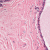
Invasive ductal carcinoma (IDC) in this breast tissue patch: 0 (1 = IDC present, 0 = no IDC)